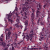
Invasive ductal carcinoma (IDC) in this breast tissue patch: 1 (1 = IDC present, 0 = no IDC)